Question: I'm new to Firebase and I managed to finish authentication in my flutter app using Firebase as cloud database and it works perfectly fine. But how do I get the current user data? My situation/problem goes something like this.
- -
the situation is like I logged in Facebook but I entered someone else's profile because I read the same collection and document. This is my code of how it goes
'''
CollectionReference users = FirebaseFirestore.instance.collection('Harris');
return FutureBuilder<DocumentSnapshot>(
future: users.doc('username').get(),
builder: (BuildContext context,
AsyncSnapshot<DocumentSnapshot> snapshot) {
if (snapshot.hasError) {
return Center(child: Text("Something went wrong"));
}
if (snapshot.hasData && !snapshot.data!.exists) {
return Center(child: Text("Document does not exist"));
}
if (snapshot.connectionState == ConnectionState.done) {
Map<String, dynamic> data =
snapshot.data!.data() as Map<String, dynamic>;
return Container(
height: double.infinity,
width: double.infinity,
decoration: BoxDecoration(
color: brightGray,
),
child: Column(
mainAxisAlignment: MainAxisAlignment.center,
children: [
Text(
'Welcome,',
style: ktextFont3,
),
Text(
'${data['username']}',
style: ktextFont4,
),]));}
return Center(
child: CircularProgressIndicator(
color: mintGreen,
));
},
);
'''
this is my Firebase Console

I have tried to replace the collection and document with username variable but it shows null when I hot restart the app. Any advice/assist is appreciated. Thank you
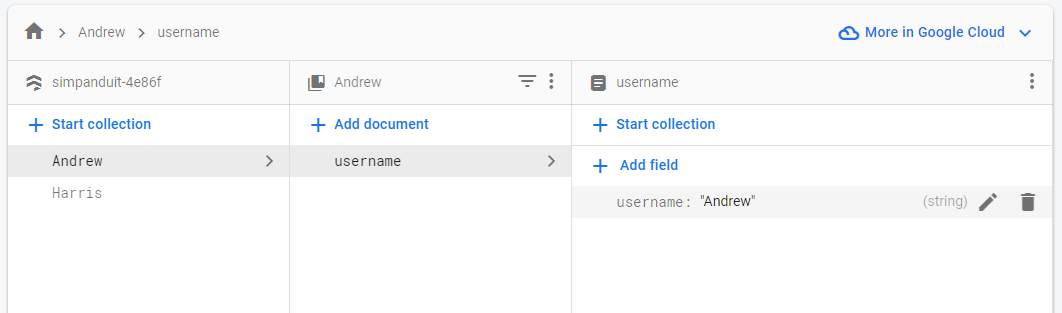
Answer: If userA signed in you can get name,email,firebase uid and image from this line of code
Firebase id : 'FirebaseAuth.instance.currentUser!.uid'
Firebase name : 'FirebaseAuth.instance.currentUser!.displayName'
Firebase email : 'FirebaseAuth.instance.currentUser!.email'
Firebase photo_url : 'FirebaseAuth.instance.currentUser!.photoURL'